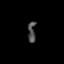
Tissue: lung
Cell type: Epithelial cells
Senescence score: 0.1704
Nuclear area (px): 152
Mean DAPI intensity: 78.493